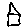
Label: house